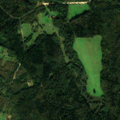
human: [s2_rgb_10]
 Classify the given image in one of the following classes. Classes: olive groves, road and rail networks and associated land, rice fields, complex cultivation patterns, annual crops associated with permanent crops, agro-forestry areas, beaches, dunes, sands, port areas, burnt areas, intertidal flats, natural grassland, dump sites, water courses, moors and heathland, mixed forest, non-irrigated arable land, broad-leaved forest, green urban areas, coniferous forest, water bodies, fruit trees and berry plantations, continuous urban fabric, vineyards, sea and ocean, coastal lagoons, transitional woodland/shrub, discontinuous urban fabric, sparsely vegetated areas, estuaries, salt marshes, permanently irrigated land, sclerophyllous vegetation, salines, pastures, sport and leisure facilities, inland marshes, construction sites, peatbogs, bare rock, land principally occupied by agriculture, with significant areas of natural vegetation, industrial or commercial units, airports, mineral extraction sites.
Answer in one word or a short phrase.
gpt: land principally occupied by agriculture, with significant areas of natural vegetation, broad-leaved forest, mixed forest